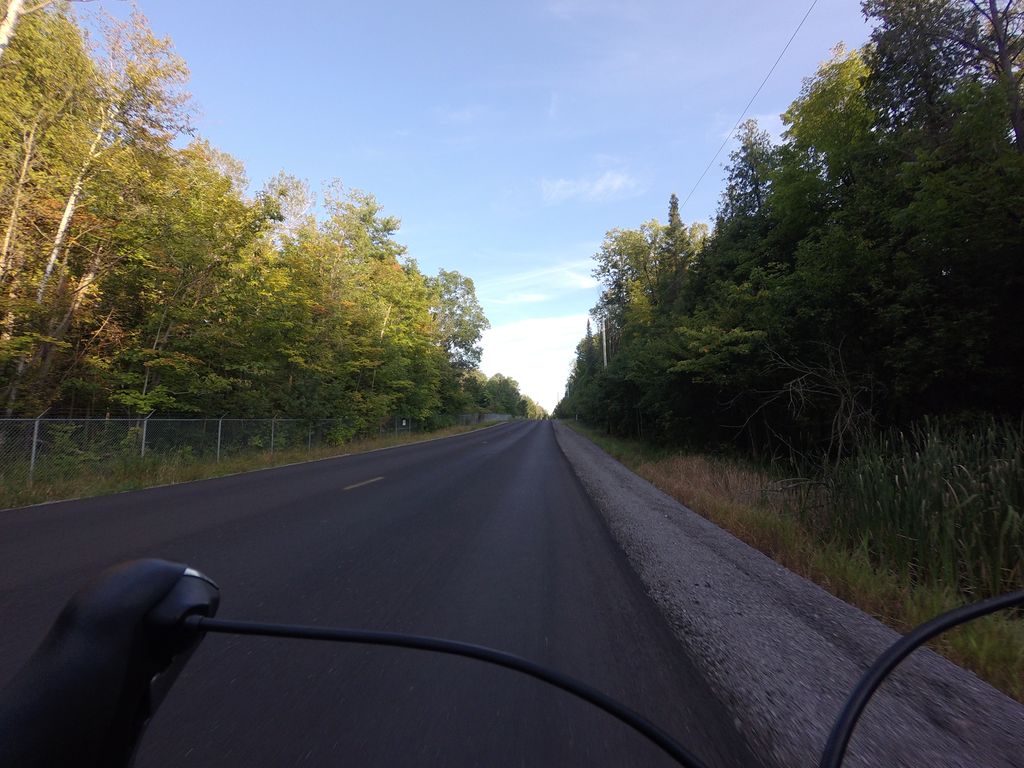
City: ottawa-gatineau